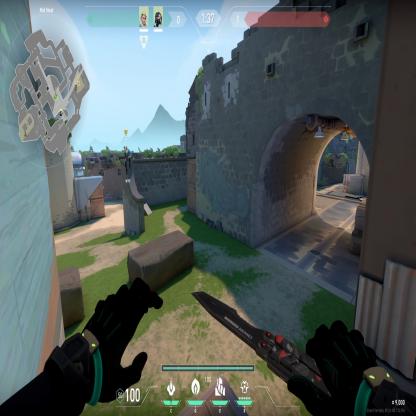
Label: teammate